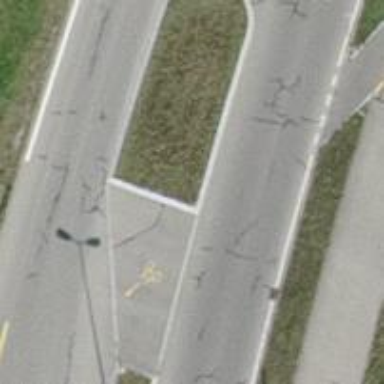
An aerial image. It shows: Asphalt cycleway.